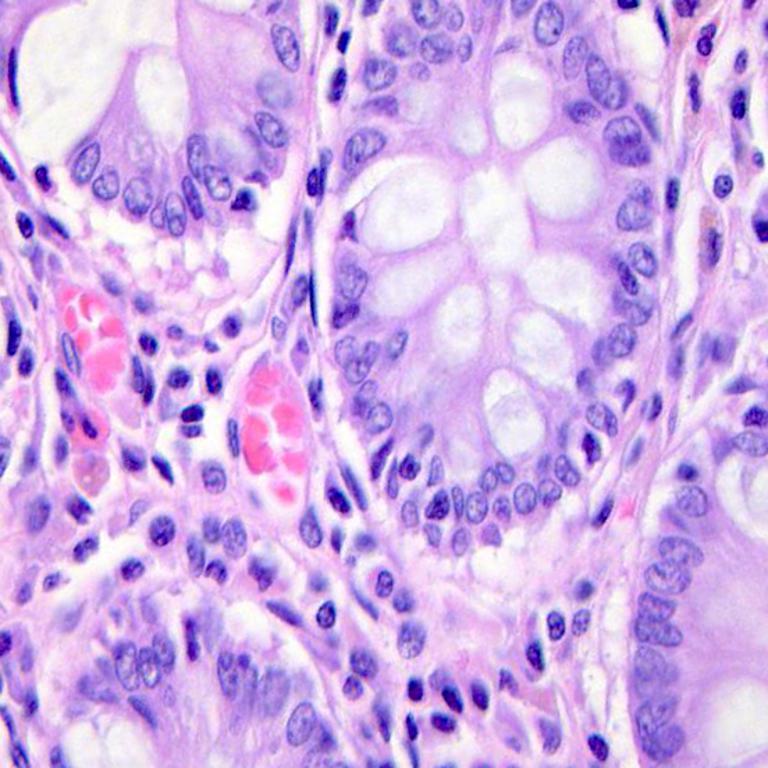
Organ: colon
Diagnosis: benign